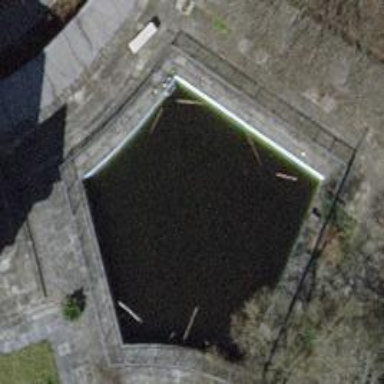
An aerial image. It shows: Swimming pool located in leisure land.